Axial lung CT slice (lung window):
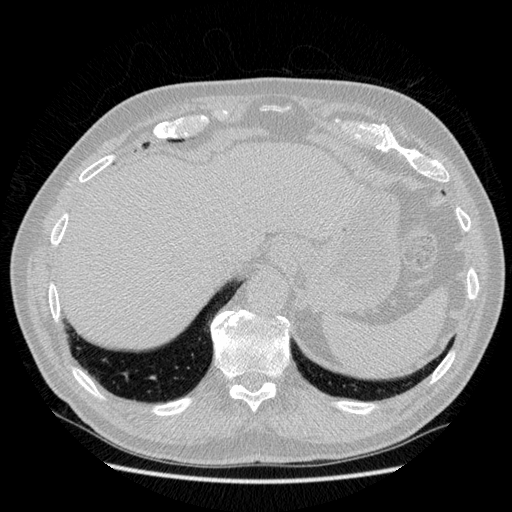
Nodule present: no